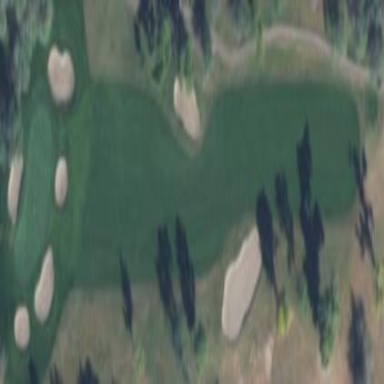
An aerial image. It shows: Golf fairway surrounded by grass.